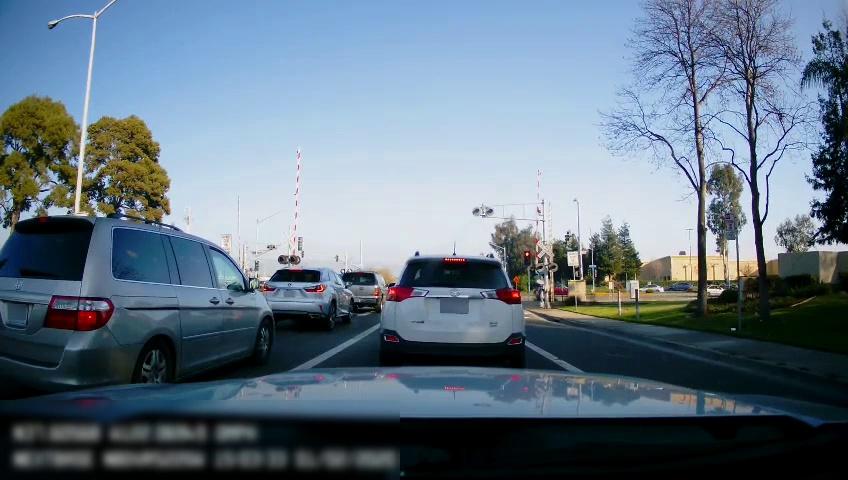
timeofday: Day
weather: Sunny
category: Drivable Space
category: Drivable Space
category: Vehicles | Car
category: Vehicles | Car
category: Vehicles | Car
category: Vehicles | Car
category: Vehicles | Car
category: Vehicles | SUV
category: Vehicles | SUV
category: Vehicles | Van
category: Vehicles | SUV
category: Lanes | Current Lane
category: Lanes | Current Lane
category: Traffic | Signs
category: Traffic | Lights
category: Traffic | Lights
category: Traffic | Lights
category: Traffic | Lights
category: Traffic | Signs
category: Traffic | Lights
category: Traffic | Signs